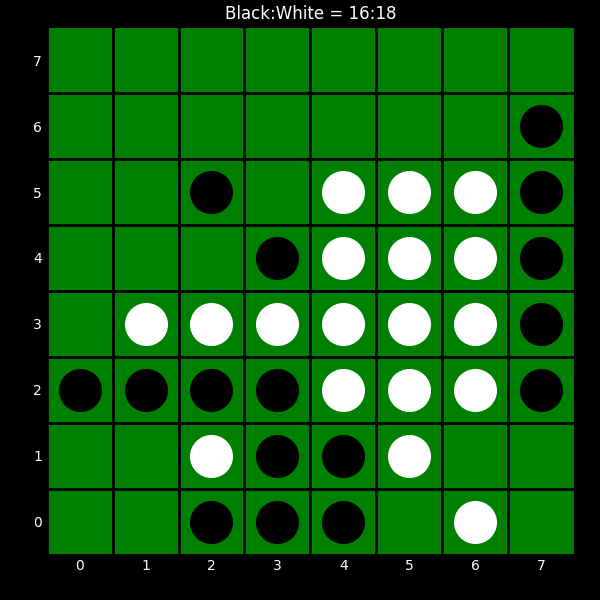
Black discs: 16
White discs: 18